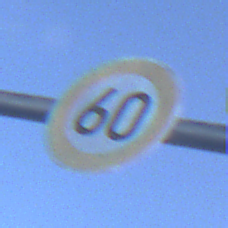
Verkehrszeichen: Geschwindigkeit60
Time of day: MorningAfternoon
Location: Outdoor (Nature)
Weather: PartlyCloudy
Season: NotSpecified
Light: Natural